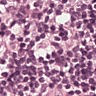
Metastatic tissue present: no